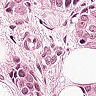
Metastatic tissue present: yes